Field crop: tomato
Growth stage: 1
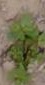
Species: portulaca